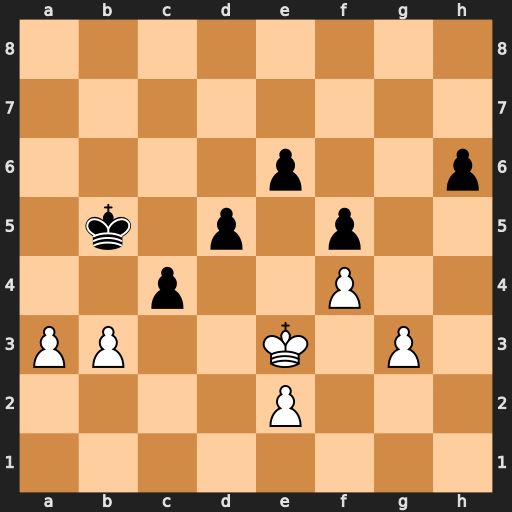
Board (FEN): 8/8/4p2p/1k1p1p2/2p2P2/PP2K1P1/4P3/8
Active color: w
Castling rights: -
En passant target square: -
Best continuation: bxc4+ Kxc4 a4 h5 a5 d4+ Kd2